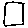
Label: square